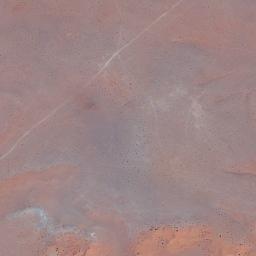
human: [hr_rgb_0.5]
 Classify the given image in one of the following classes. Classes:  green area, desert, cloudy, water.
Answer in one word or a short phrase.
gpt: desert